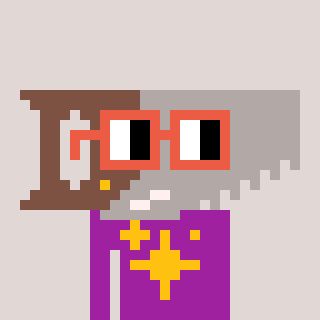
a pixel art character with square orange glasses, a saw-shaped head and a magenta-colored body on a warm background